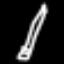
Label: pencil